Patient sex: M
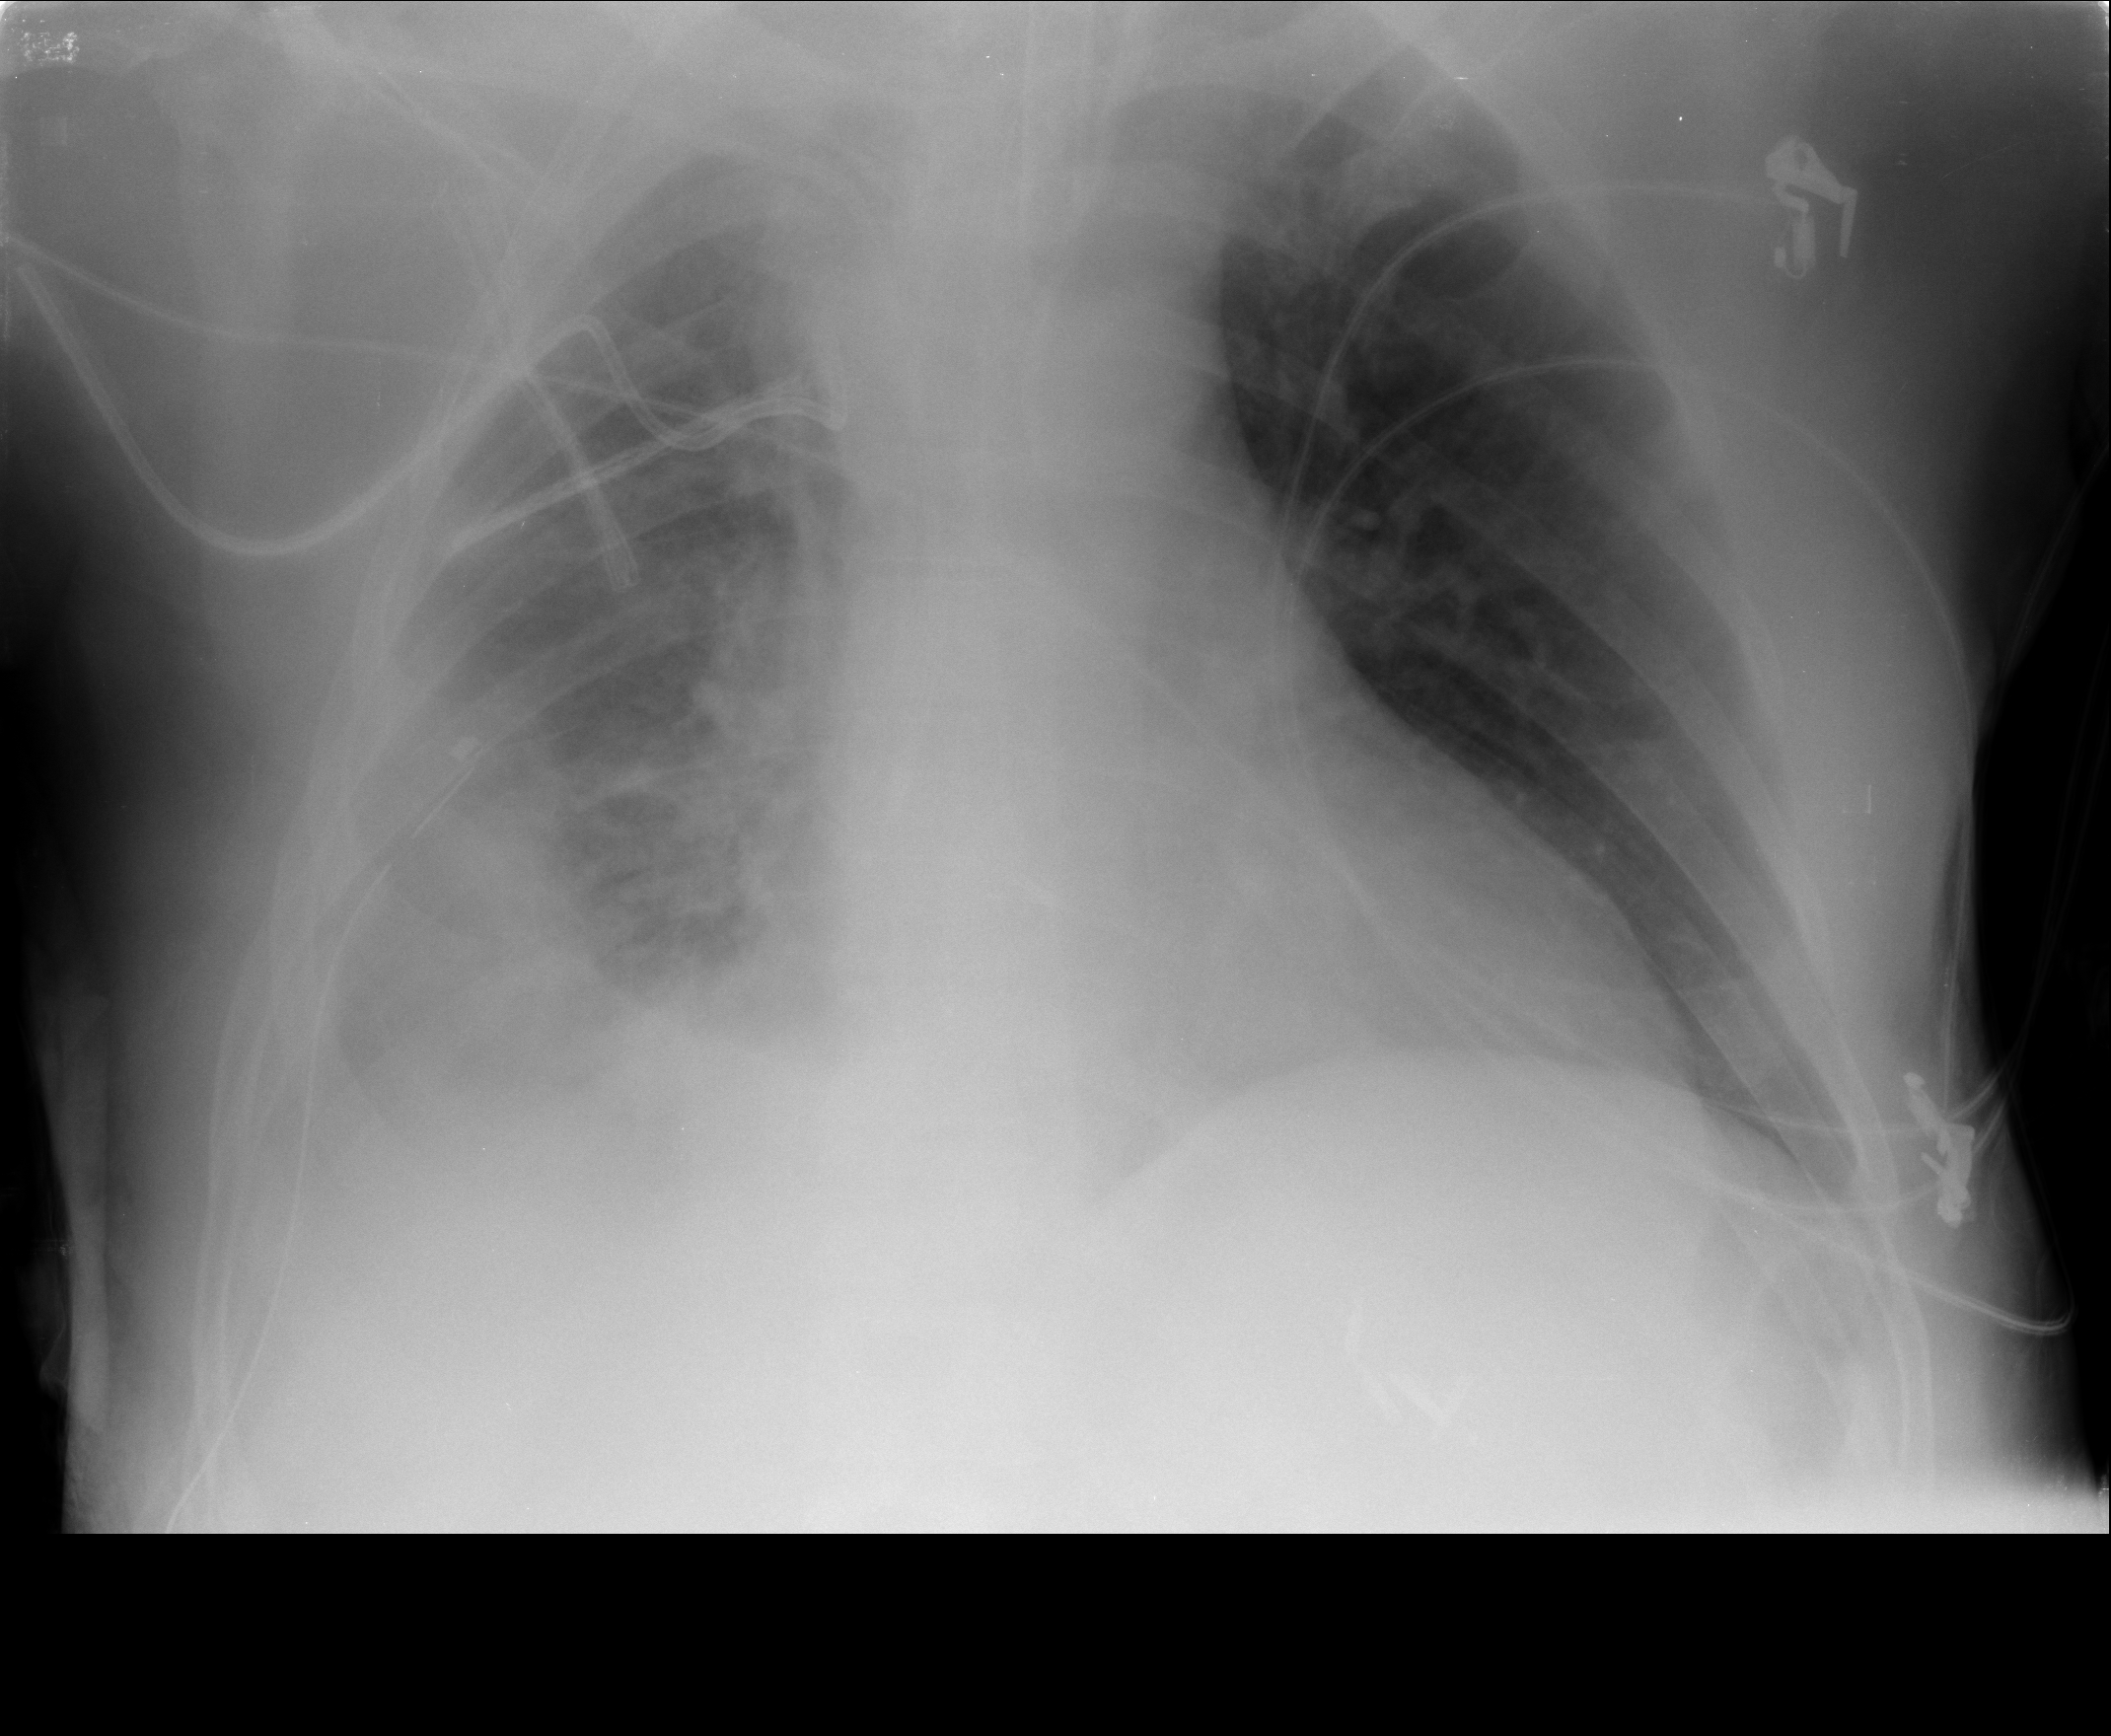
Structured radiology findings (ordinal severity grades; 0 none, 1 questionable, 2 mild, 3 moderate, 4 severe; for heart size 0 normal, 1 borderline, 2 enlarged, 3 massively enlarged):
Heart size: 2
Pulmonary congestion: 0
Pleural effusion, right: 3
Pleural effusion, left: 0
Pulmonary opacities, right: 1
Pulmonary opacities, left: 0
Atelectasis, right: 3
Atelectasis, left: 0